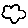
Label: cloud